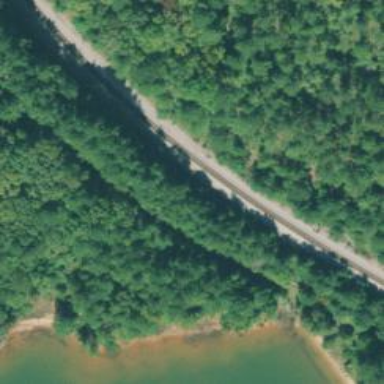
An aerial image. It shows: Railway track.